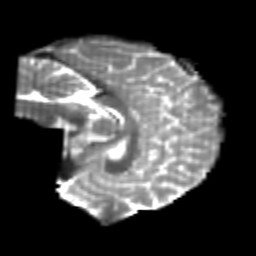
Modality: T2w
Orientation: sagittal
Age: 23
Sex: female
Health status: healthy
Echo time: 0.074 s